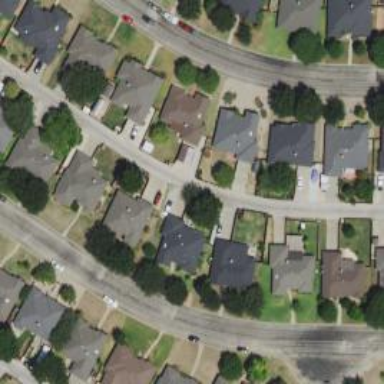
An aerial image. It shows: Alley classified as service road.